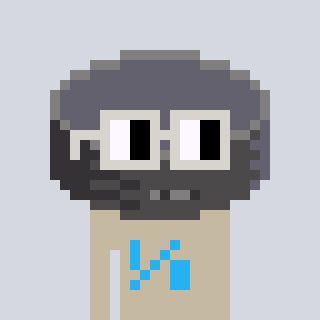
a pixel art character with square light gray glasses, a hockey puck-shaped head and a bege-colored body on a cool background